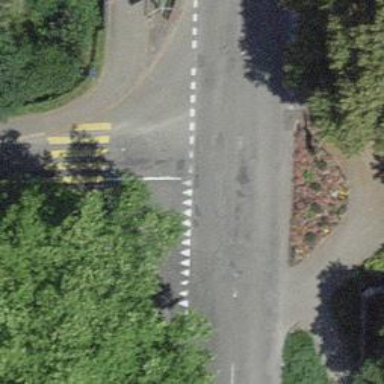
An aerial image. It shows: Tertiary road with sidewalks on both sides.